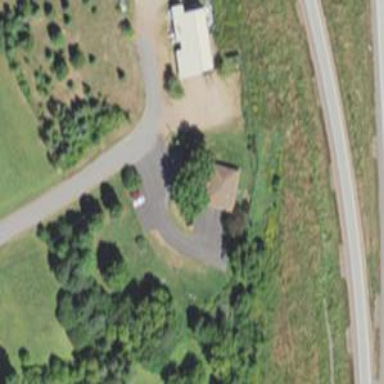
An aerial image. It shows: Veterinary facility.